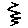
Label: zigzag